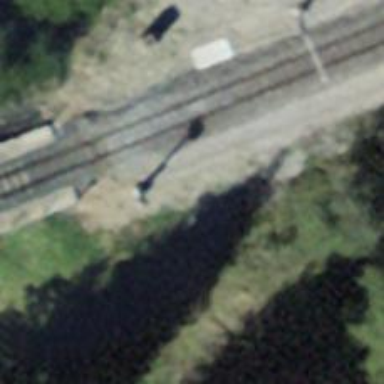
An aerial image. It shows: Railway signal.